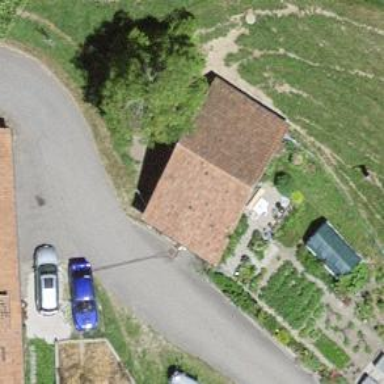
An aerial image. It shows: Barn.